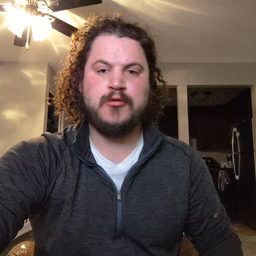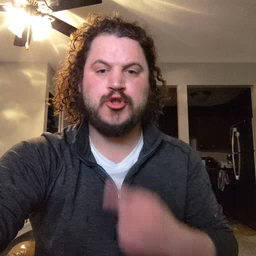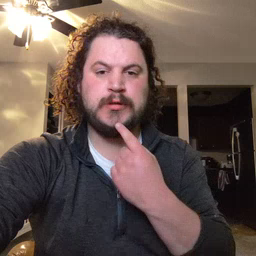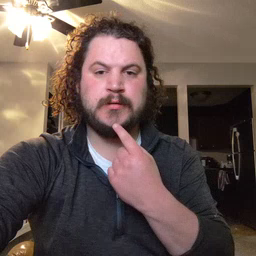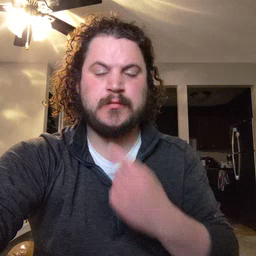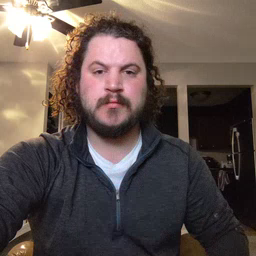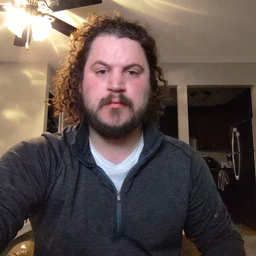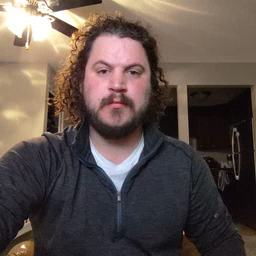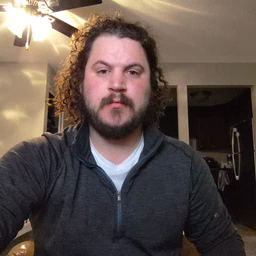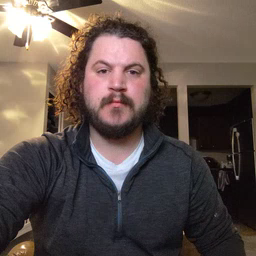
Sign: chin